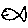
Label: fish